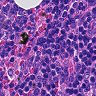
Metastatic tissue present: no